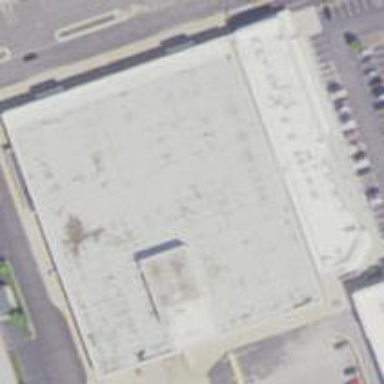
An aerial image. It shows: Retail building.